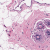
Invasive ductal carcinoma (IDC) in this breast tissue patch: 0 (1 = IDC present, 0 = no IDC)